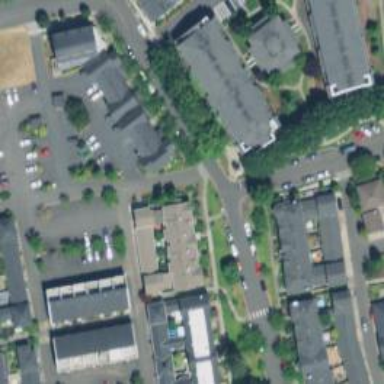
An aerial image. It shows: Residential road with sidewalk on the left side.